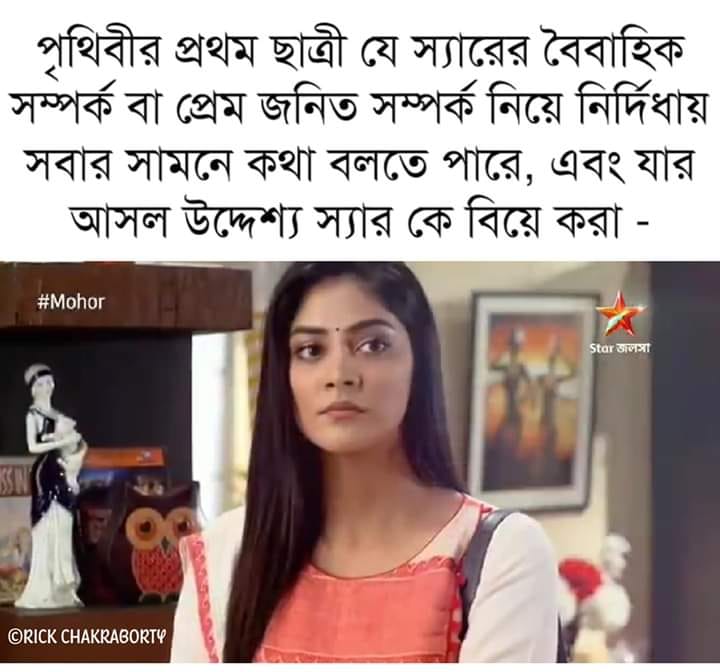
Caption: পৃথিবীর প্রথম ছাত্রী যে স্যারের বৈবাহিক সম্পর্ক বা প্রেম জনিত সম্পর্ক নিয়ে নির্দিধায় সবার সামনে কথা বলতে পারে , এবং যার আসল উদ্দেশ্য স্যার কে বিয়ে করা  -
Label: hate